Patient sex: M
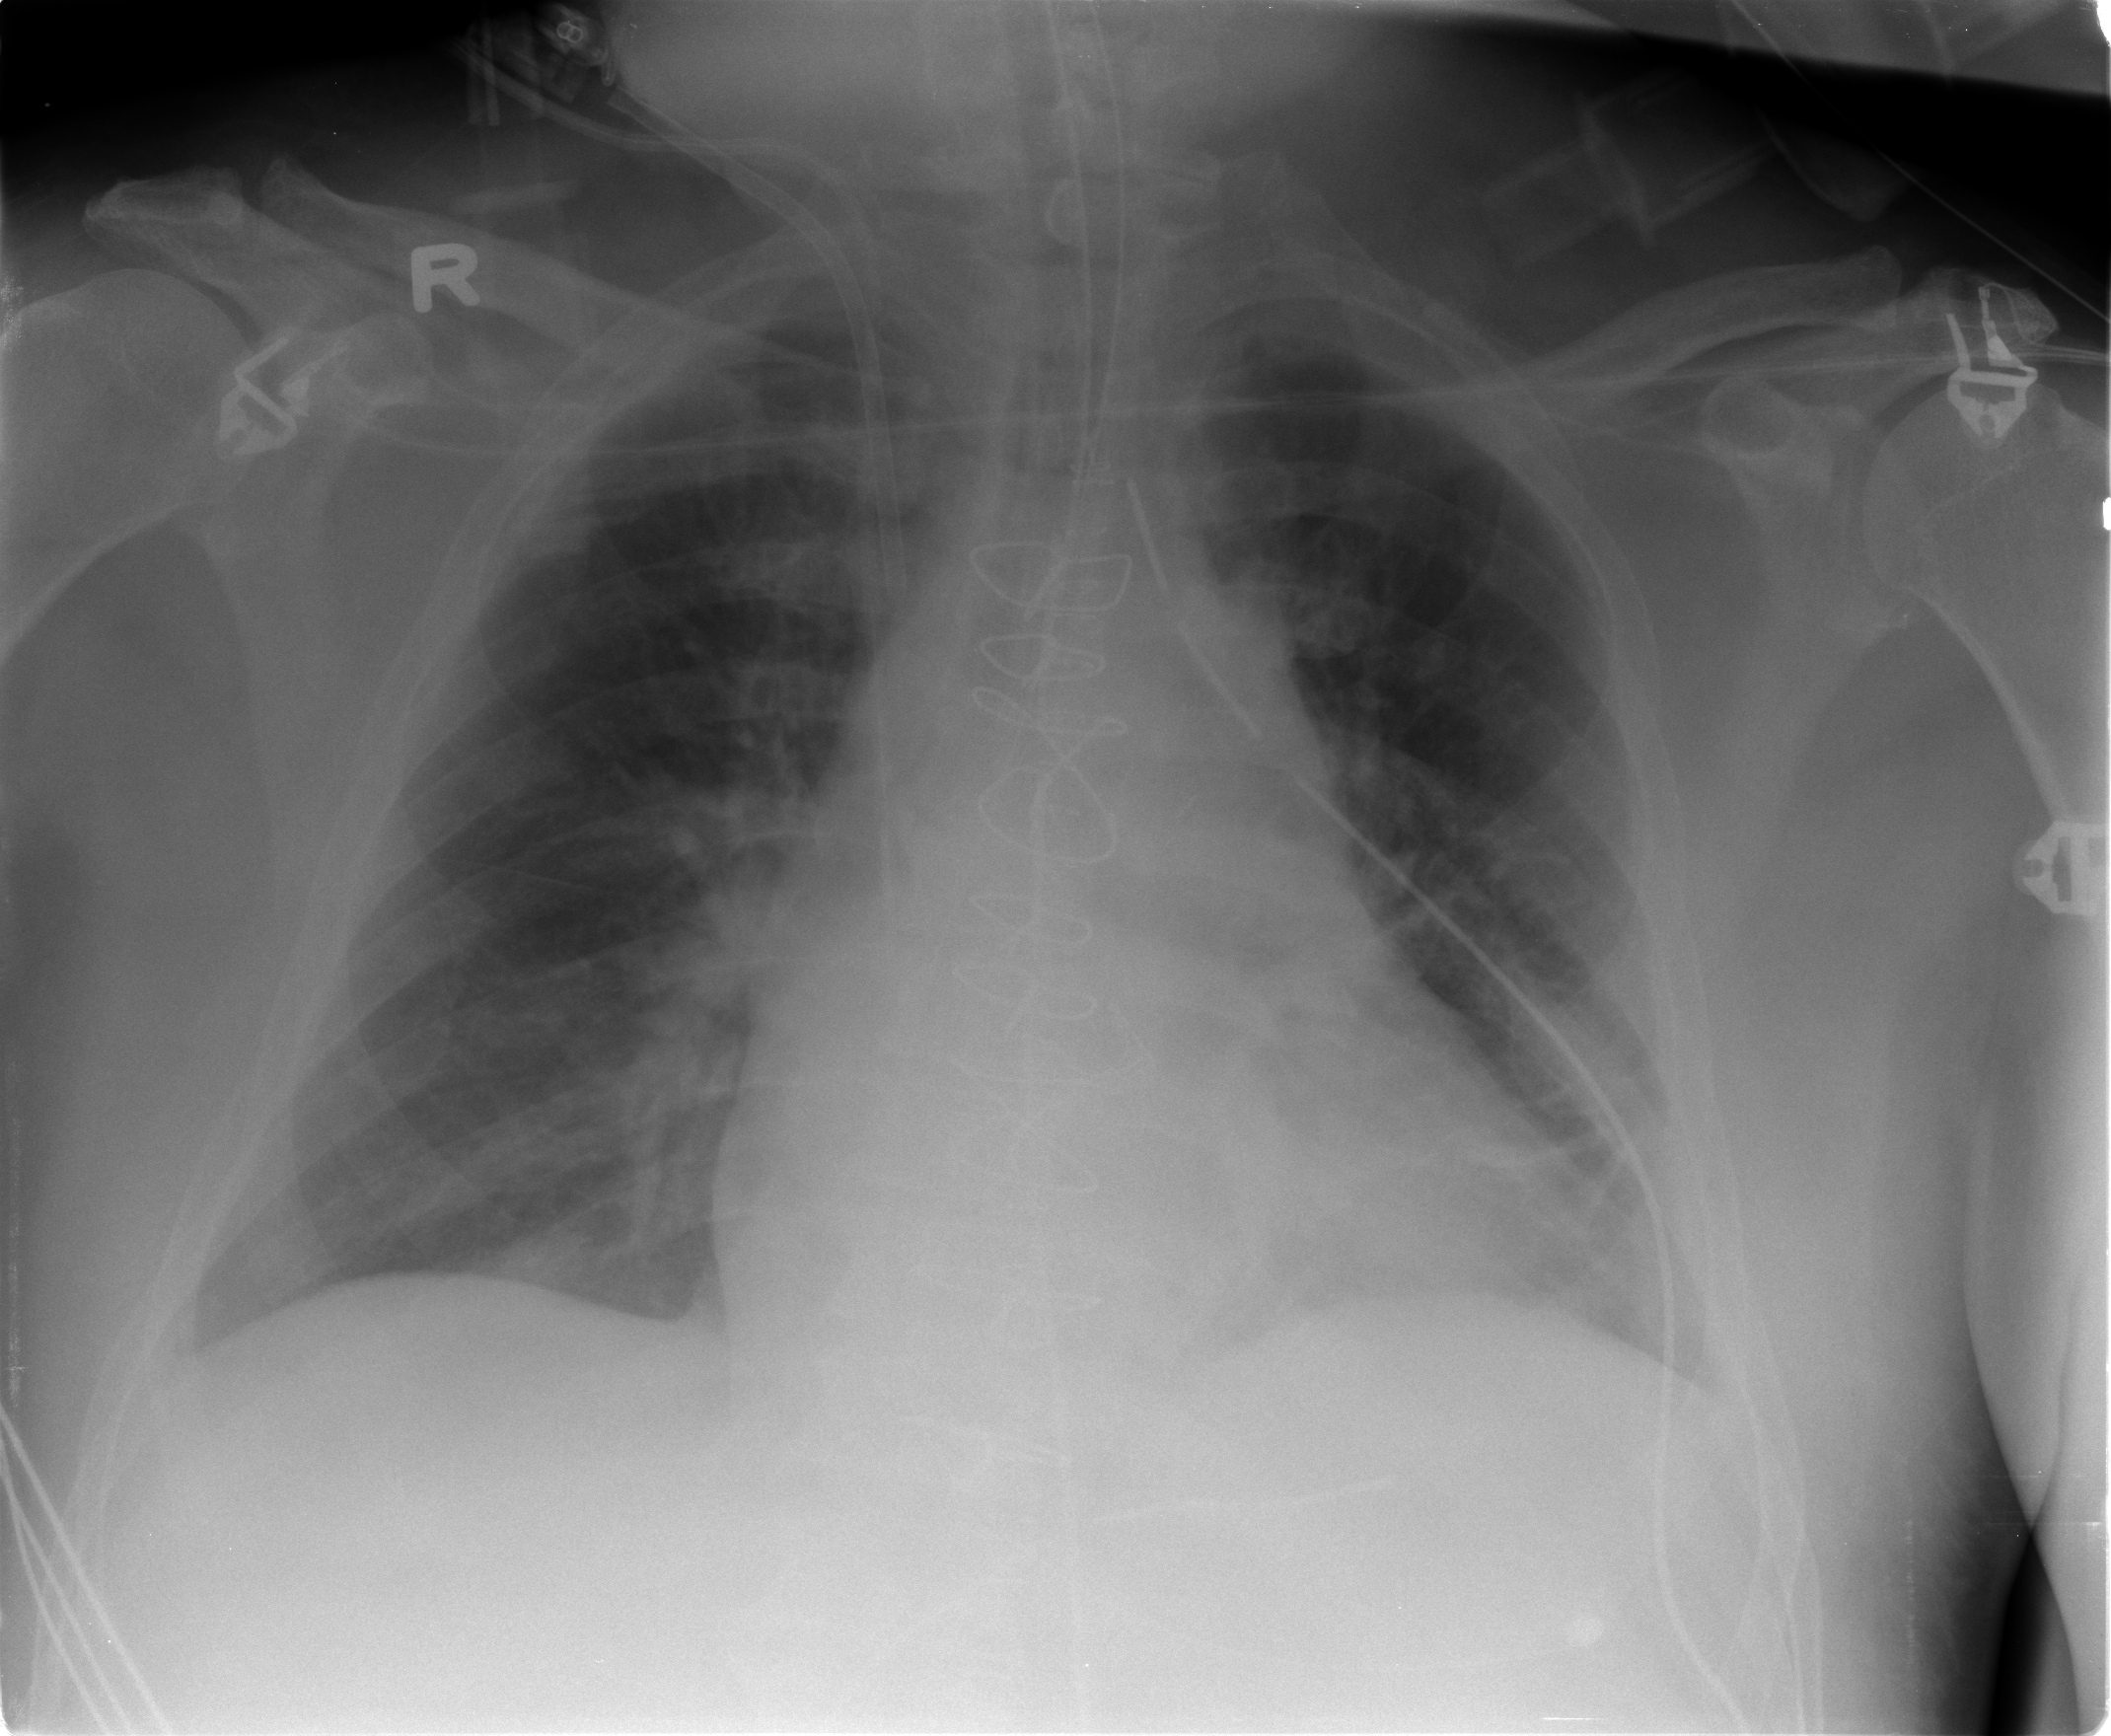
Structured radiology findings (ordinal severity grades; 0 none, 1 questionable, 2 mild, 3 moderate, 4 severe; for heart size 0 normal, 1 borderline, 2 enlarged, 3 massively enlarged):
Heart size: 2
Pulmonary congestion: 2
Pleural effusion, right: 0
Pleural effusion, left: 1
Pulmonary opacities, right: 0
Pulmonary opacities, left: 0
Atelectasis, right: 1
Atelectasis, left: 2